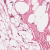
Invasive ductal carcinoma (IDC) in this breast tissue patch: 0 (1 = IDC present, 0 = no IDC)